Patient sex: F
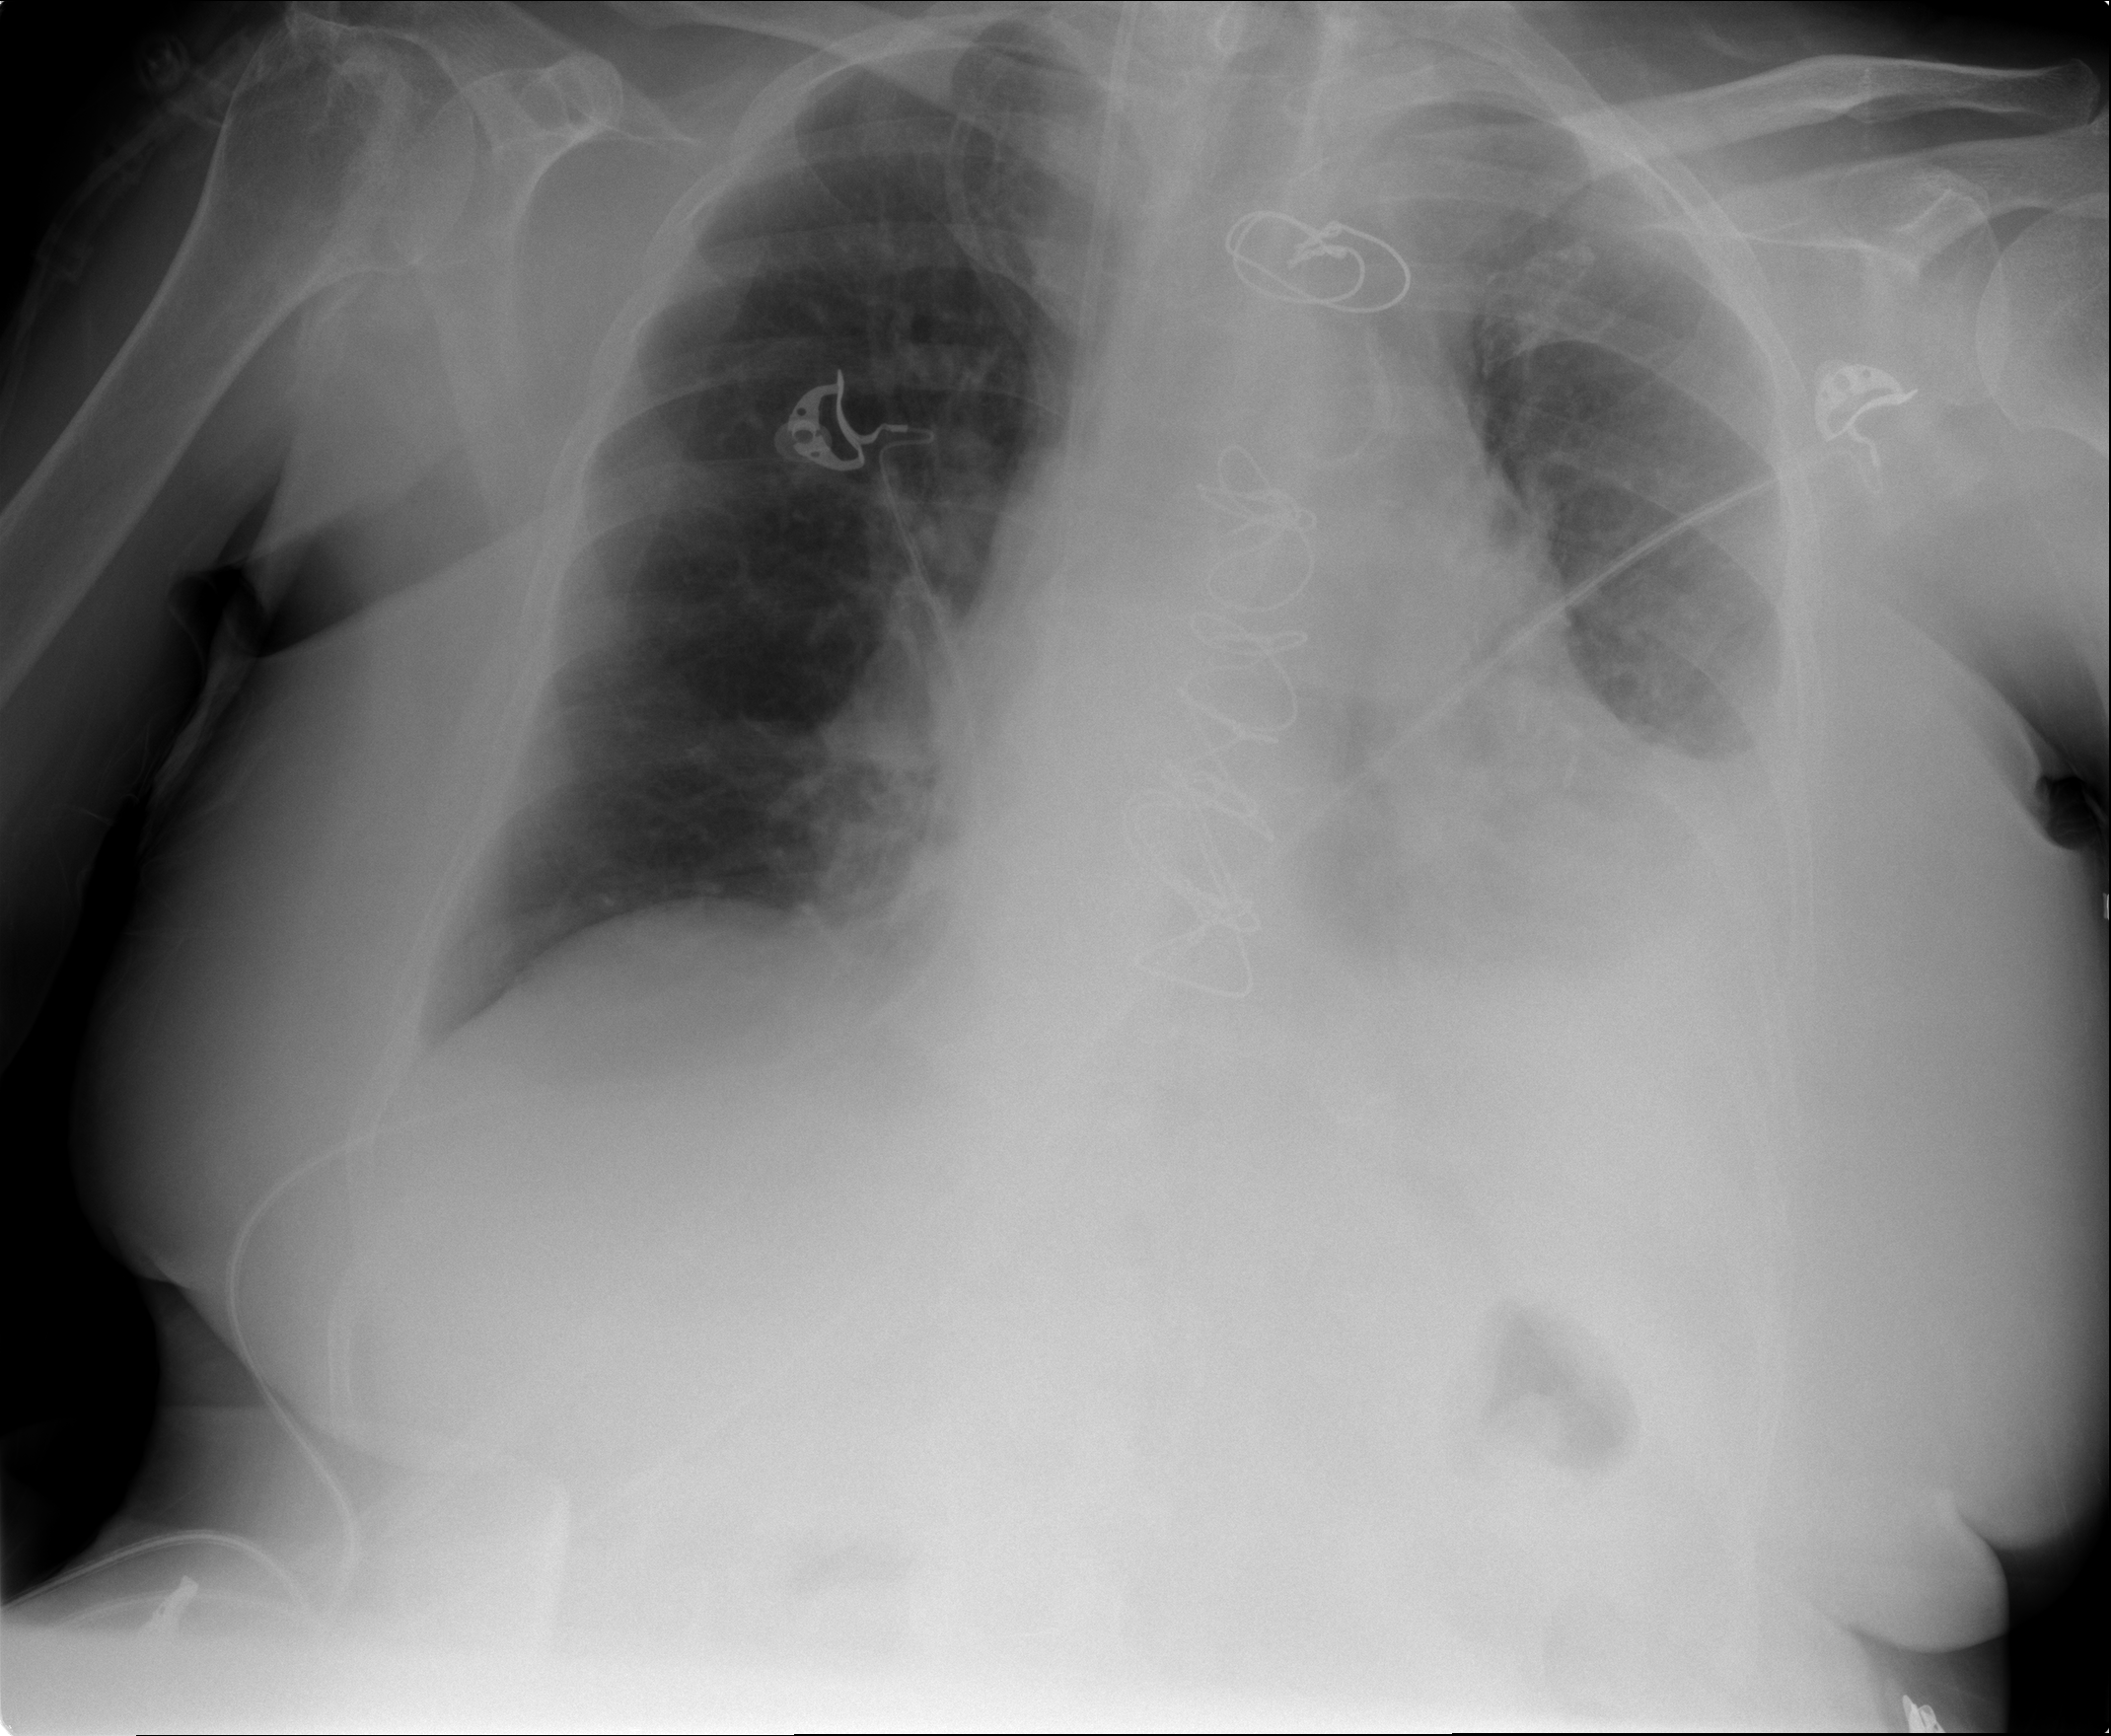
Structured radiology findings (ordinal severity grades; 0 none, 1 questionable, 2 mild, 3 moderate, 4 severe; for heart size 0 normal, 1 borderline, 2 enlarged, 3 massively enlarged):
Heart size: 2
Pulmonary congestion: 2
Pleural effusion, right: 0
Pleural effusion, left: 3
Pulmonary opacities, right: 0
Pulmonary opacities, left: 0
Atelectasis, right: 0
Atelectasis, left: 2